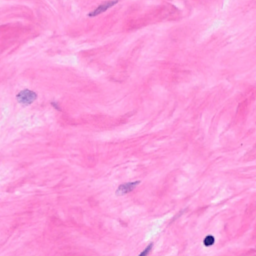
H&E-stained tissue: Breast